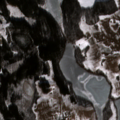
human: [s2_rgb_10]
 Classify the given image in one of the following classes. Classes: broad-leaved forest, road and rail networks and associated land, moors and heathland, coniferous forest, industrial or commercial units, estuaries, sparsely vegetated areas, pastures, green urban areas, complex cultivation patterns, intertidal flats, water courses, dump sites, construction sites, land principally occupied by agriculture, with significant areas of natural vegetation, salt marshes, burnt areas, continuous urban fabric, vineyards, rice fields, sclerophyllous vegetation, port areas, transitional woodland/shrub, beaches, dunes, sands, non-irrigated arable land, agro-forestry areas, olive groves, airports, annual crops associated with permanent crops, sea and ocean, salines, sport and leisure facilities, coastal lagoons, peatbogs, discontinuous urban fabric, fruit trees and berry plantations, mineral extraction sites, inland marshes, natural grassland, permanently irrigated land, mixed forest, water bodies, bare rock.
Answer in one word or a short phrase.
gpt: non-irrigated arable land, pastures, complex cultivation patterns, land principally occupied by agriculture, with significant areas of natural vegetation, mixed forest, water bodies